Question: i feel there is some problem with node.js windows fire wall blocking some features of node.js :server side javascript on all public and privet networks

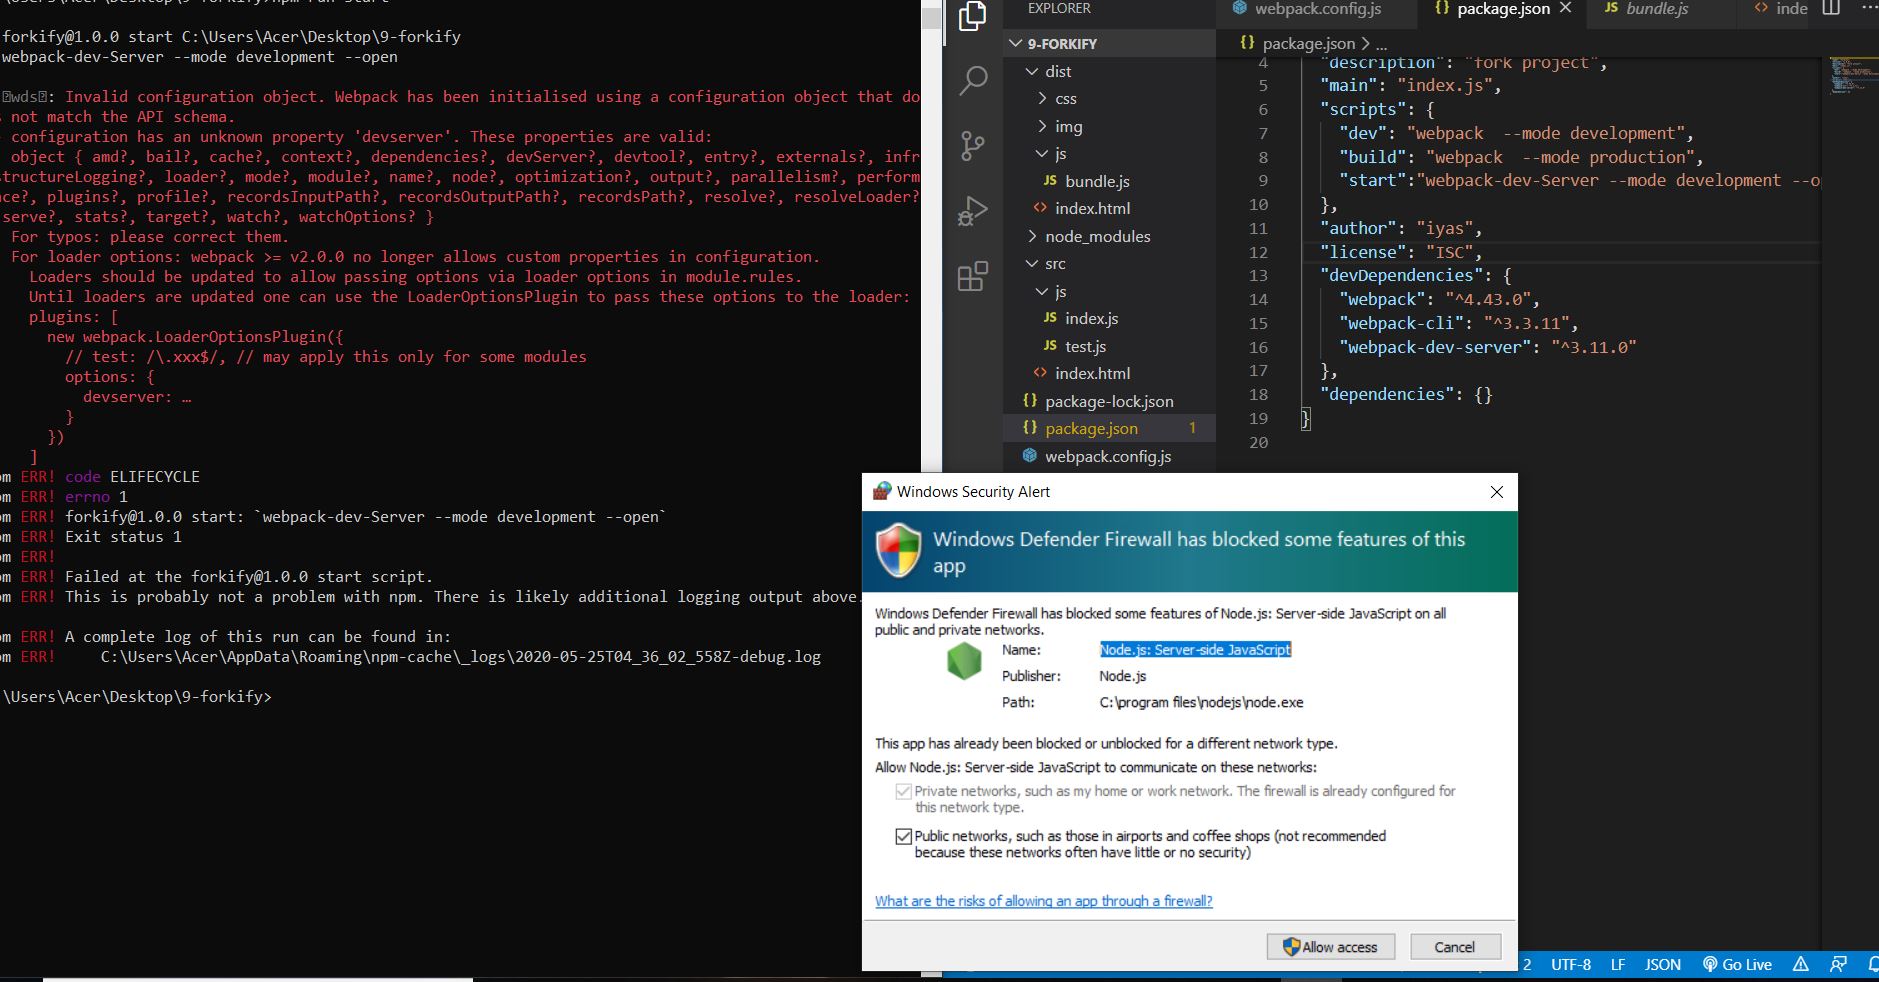
Answer: you have a typo, the actual property name must be 'devServer'